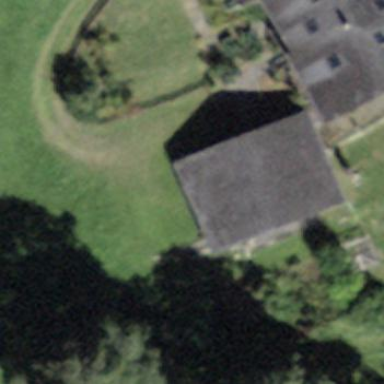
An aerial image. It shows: Rural barn.